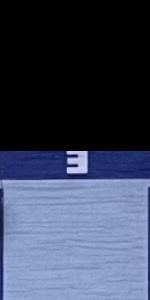
Label: Empty